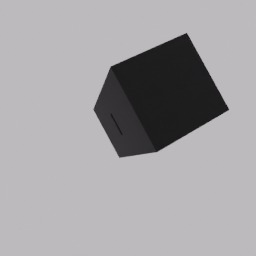
Label: electronics